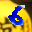
Label: 6